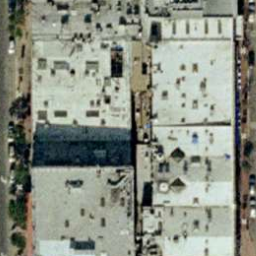
Label: buildings